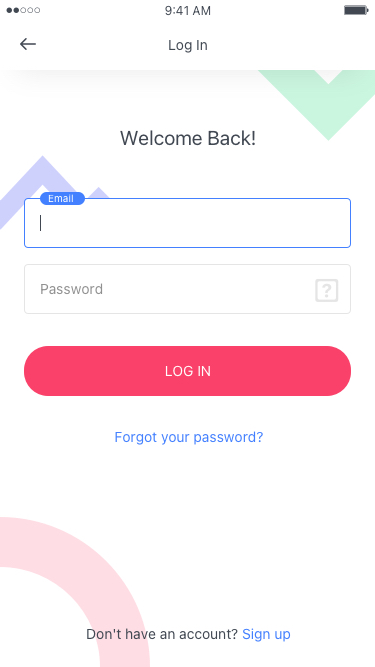
Text in this UI design:
Don't have an account? Sign up
Forgot your password?
Welcome Back!